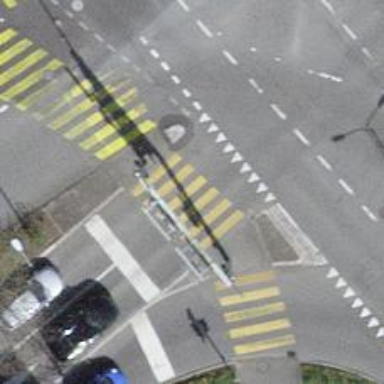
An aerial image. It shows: Crossing with yellow zebra markings controlled by traffic signals.